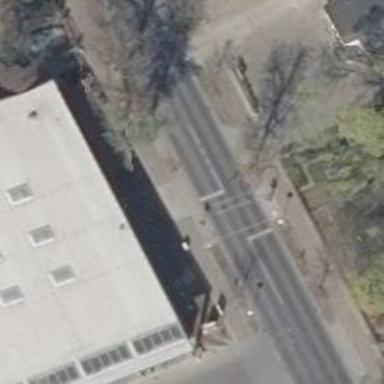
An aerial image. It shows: Crossing on the footway with traffic signals.